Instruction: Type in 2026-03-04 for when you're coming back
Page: home
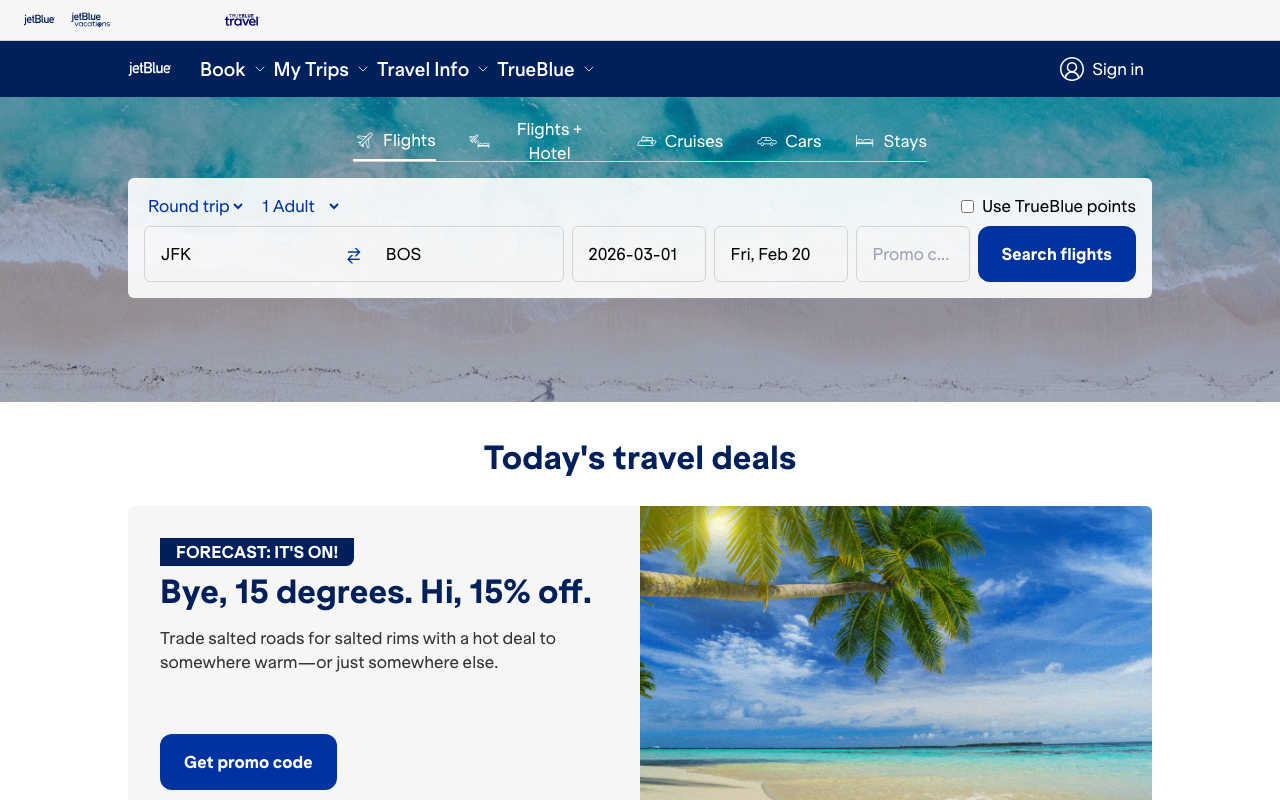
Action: type